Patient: sex F, age 36
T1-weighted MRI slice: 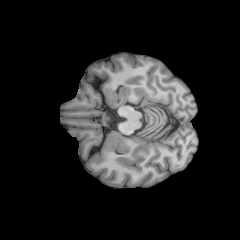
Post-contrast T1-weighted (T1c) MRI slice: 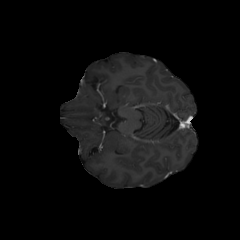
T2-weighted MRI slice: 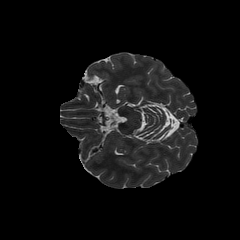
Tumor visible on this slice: no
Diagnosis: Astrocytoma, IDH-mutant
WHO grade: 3